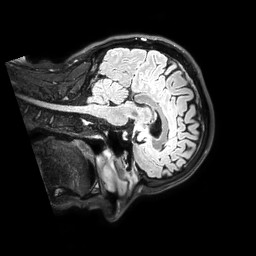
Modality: FLAIR
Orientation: sagittal
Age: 28
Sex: male
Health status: healthy
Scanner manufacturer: philips
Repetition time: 4.8 s
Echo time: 0.2958 s